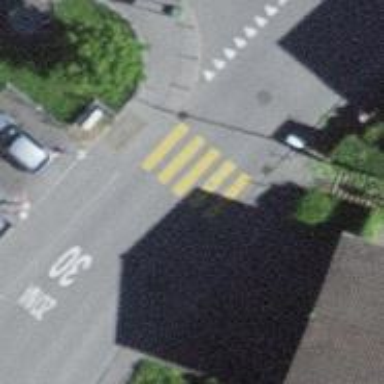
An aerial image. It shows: Zebra crossing on the road.